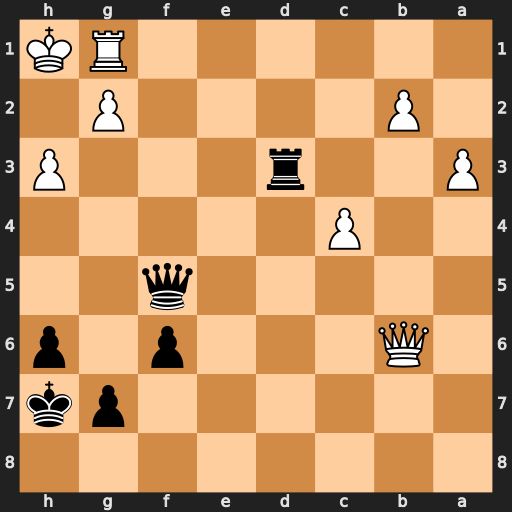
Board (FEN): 8/6pk/1Q3p1p/5q2/2P5/P2r3P/1P4P1/6RK
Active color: b
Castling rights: -
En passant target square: -
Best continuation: Rxh3+ gxh3 Qxh3#